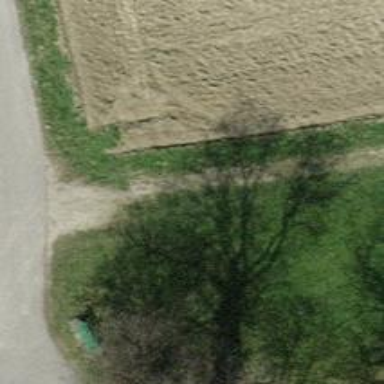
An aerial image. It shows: Track road with grade4 tracktype.